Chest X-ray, PA view. Patient: 47 years old, sex F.
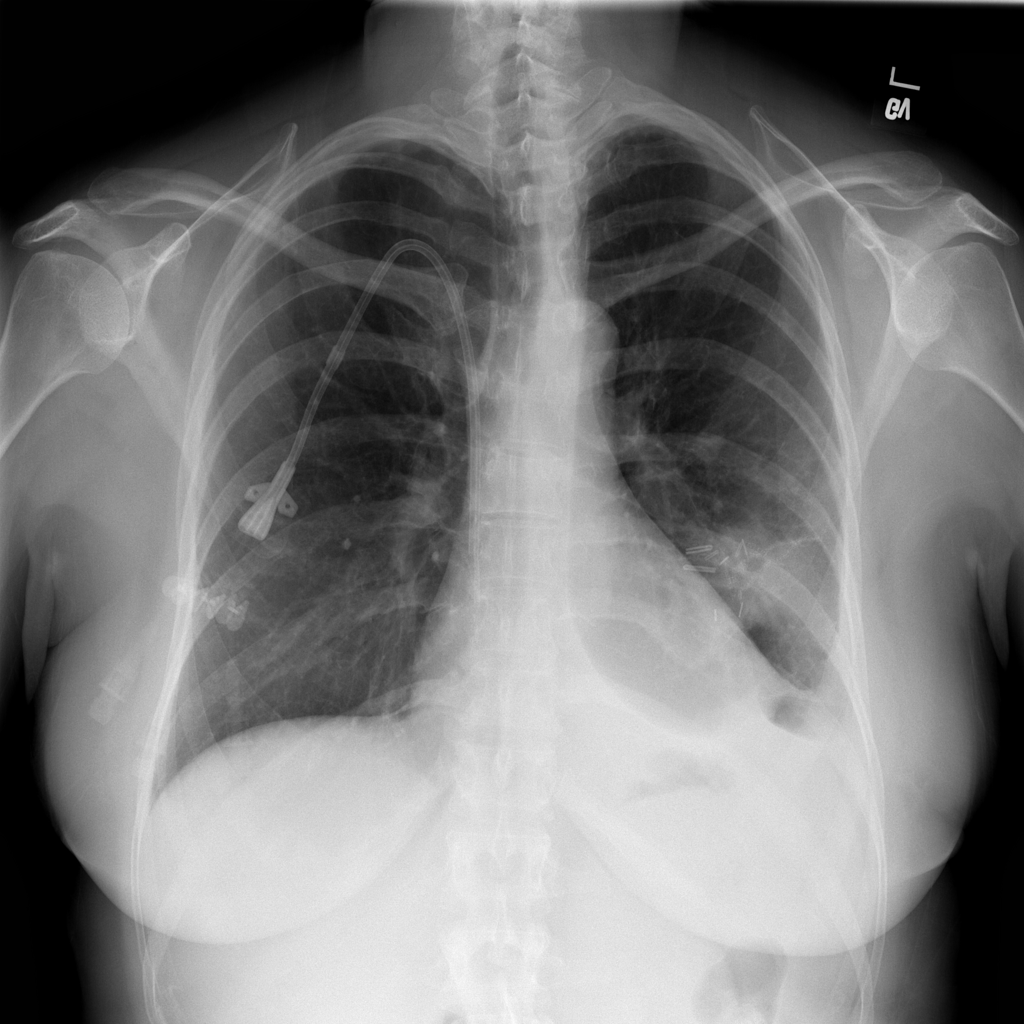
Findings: Mass